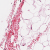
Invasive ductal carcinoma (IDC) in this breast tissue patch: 0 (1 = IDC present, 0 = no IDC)